Question: There is default main interface setting in Xcode-

How can I change the default main interface storyboard programmatically for mac OS X app?
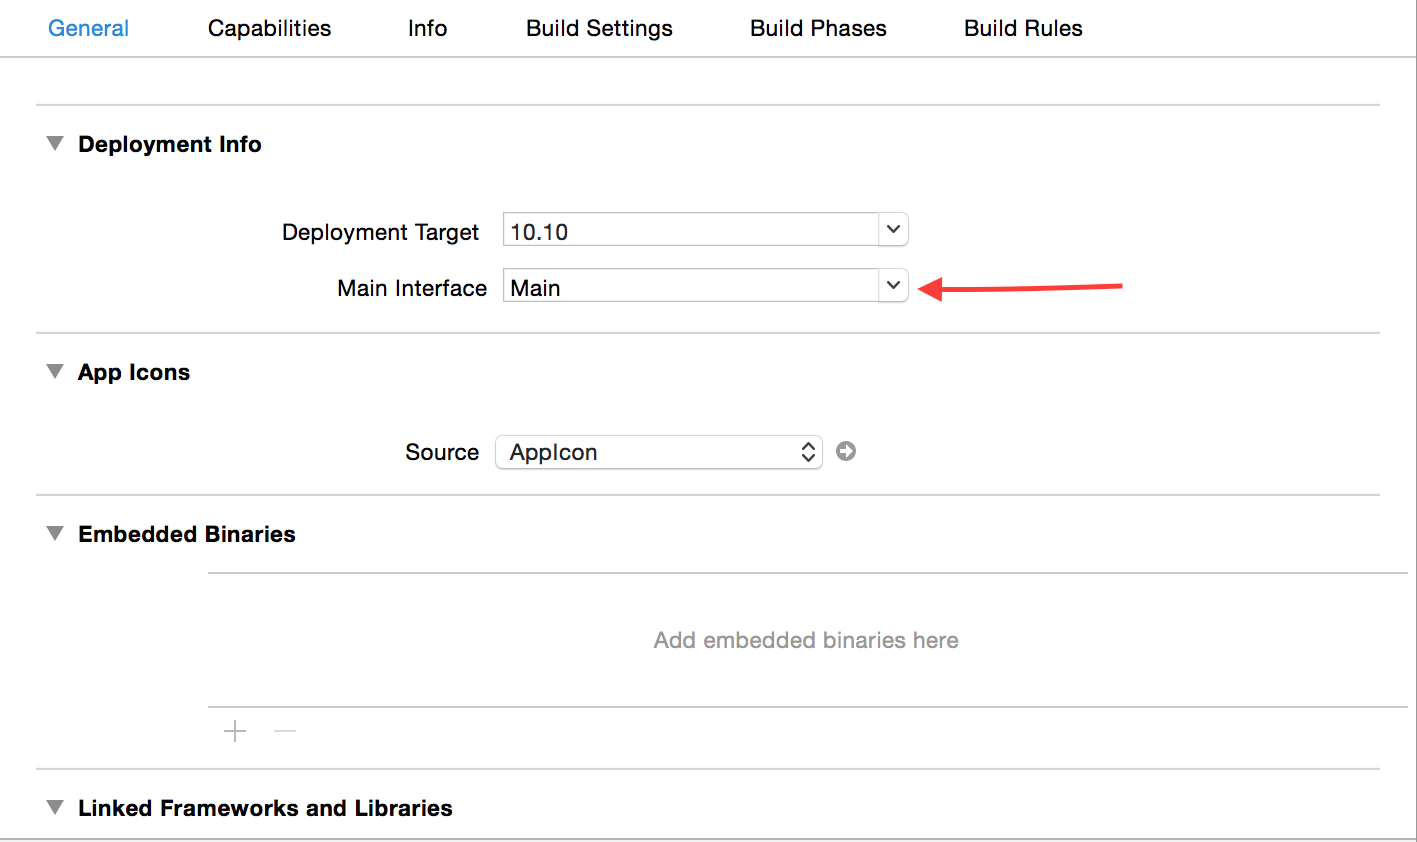
Answer: The basic answer: You don't. This is set in your app bundle's Info.plist, which can't be modified at runtime (well, it can, if you have write permissions, but then you'd need to re-launch under those settings anyway).
What you do is use the (deleted) answers before mine that suggested loading storyboards at launch time (see 'NSApplicationDelegate' protocol vs. 'UIApplicationDelegate' for Mac).